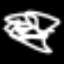
Label: squiggle